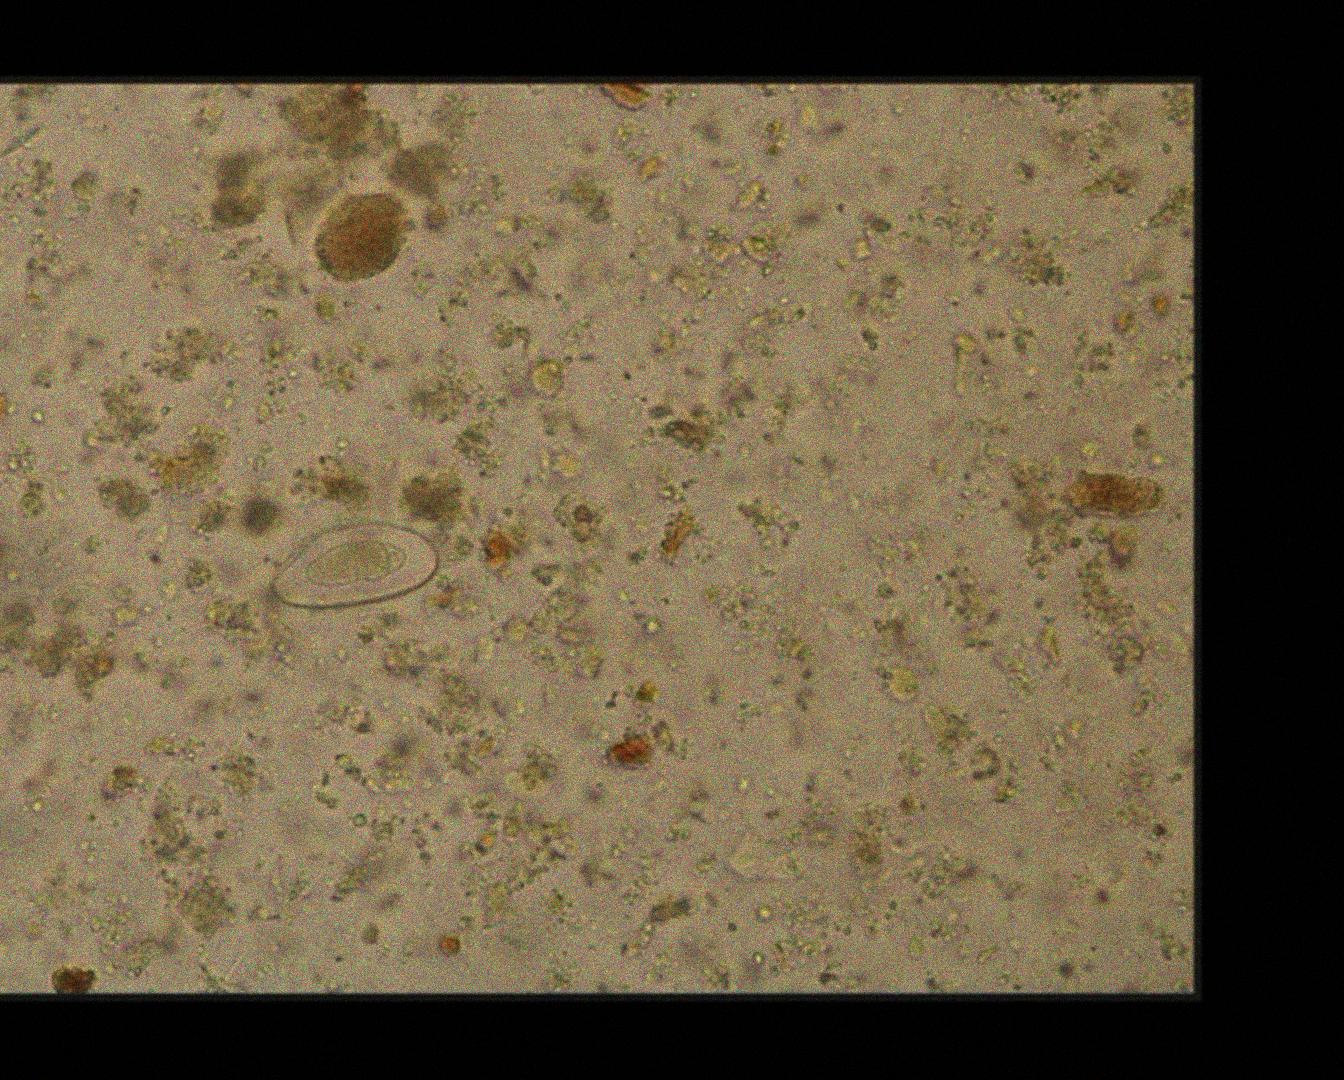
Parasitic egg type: Enterobius vermicularis